Question: I'm having some problems with properly setting up my static cell the way I want it while making it look good for different screen sizes.
Somehow I don't seem to get how constraints are supposed to work.
1. One of my views contains a UIViewController with a table view. However, if I change my preview device in the storyboard to, say, an iPad, the table view doesn't get resized. Am I supposed to handle stuff like this from code only or is there a way to handle this from the storyboard (like setting width and height to always fill)?
2. I'm trying to set up a static cell so it looks good on devices with different screen sizes. Things work well enough when I have only two elements (e.g. one label left and one label right - just like in the standard template), but as soon as I add more things, I'm running into a lot of warnings, e.g. that width and height are ambiguous. To me, it seems like I'm missing some key concept of constraints.
Look at the picture provided. What I want is the following:

- - -
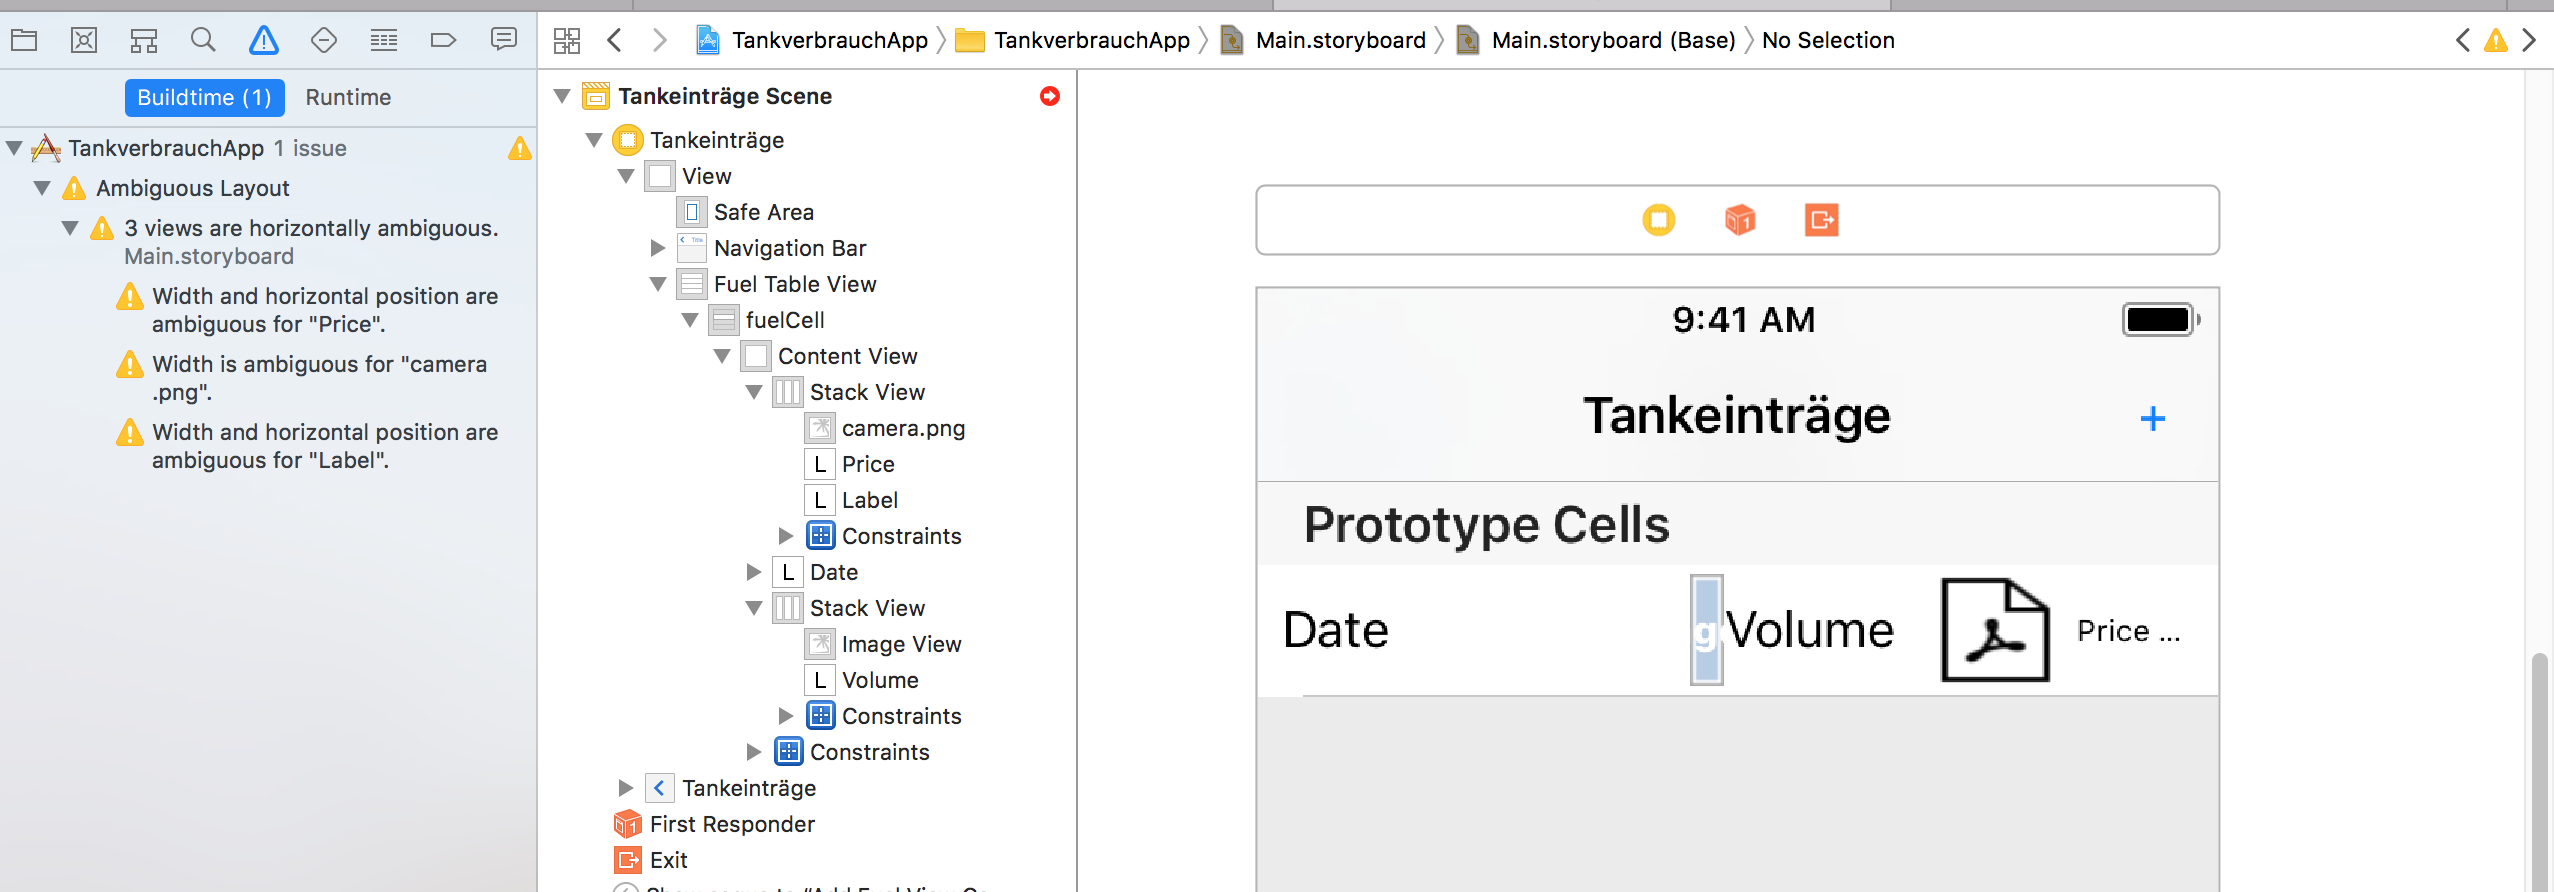
Answer: I'm unable to actually try this at the moment but here's the path I would go.
Date:
1. Fixed Top, Bottom, & Leading to Container constraints to 8 (or whatever you'd like).
Volume Stack
1. Fixed Top & Bottom to Container constraints to 8.
Price Stack
1. Fixed Top, Bottom, & Trailing to Container constraints to 8.
You'll have some overlap issues with smaller screens at this point. You should get the "Red Circle" to suggest which constraints to add. Click and read each one and it will be specific enough to walk you through which you want resizing, resetting priority, etc.
*I hate dealing with constraints.
Good luck! I'll try tonight to see if I gave an acceptable answer. :)